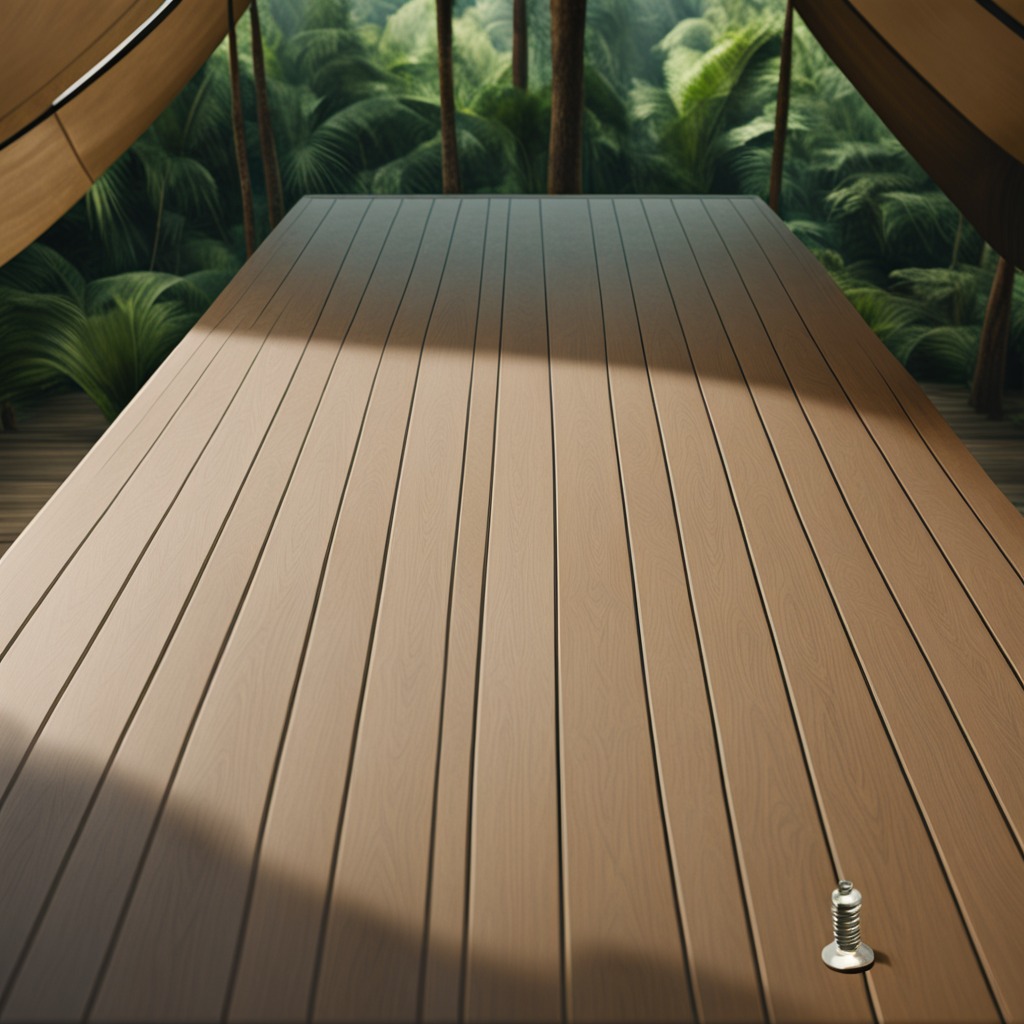
A metal screw is lying on the wooden table inside a jungle field workshop tent humid ambient light worn but